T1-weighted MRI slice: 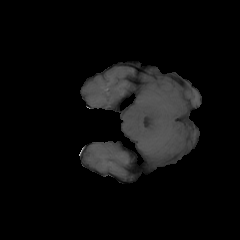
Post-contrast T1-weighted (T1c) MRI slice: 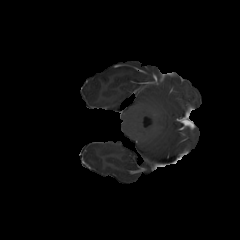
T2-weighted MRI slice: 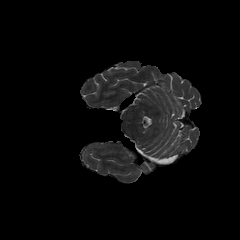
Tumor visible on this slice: no